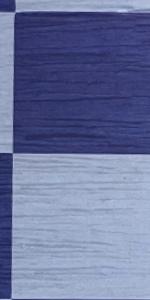
Label: Empty